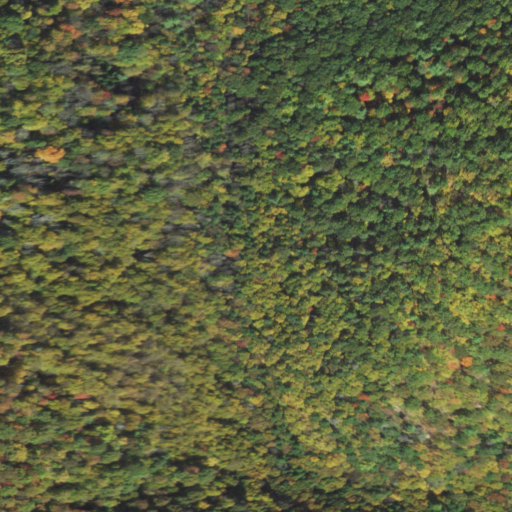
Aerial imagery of gap in Pennsylvania named Wolf Gap containing mixed forest and deciduous forest